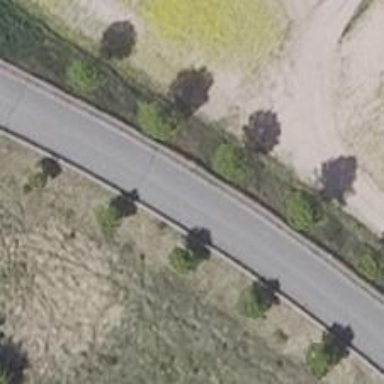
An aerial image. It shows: Unclassified asphalt road with grade1 tracktype. It has embankment.